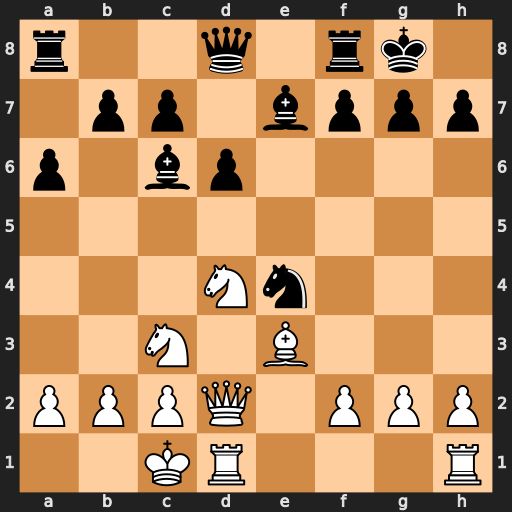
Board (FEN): r2q1rk1/1pp1bppp/p1bp4/8/3Nn3/2N1B3/PPPQ1PPP/2KR3R
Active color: w
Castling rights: -
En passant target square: -
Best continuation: Nxc6 Nxd2 Nxd8 Nc4 Nxb7